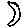
Label: moon